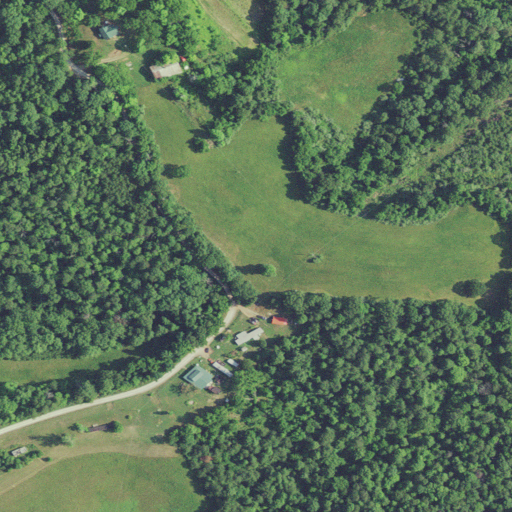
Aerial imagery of ridge(s) in West Virginia named Kapp Ridge containing deciduous forest, pasture, mixed forest, open development, and low intensity development